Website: bh-photo
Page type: customer-info-address
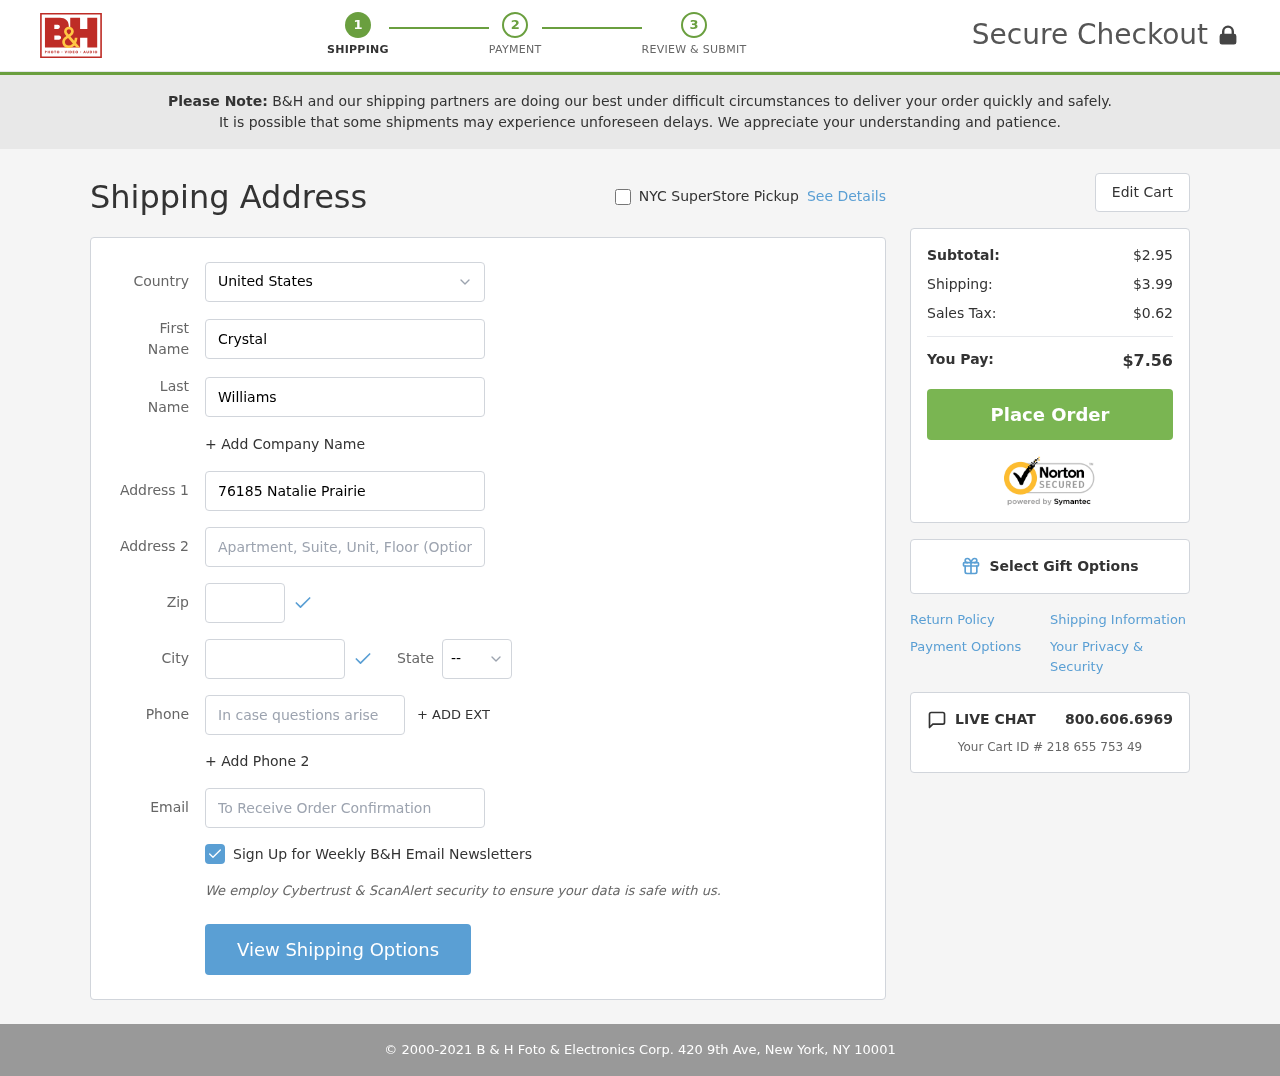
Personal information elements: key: PII_CITY
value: Onealburgh
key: PII_COUNTRY
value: United States
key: PII_EMAIL
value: crystalwilliams@yahoo.com
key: PII_FIRSTNAME
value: Crystal
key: PII_LASTNAME
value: Williams
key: PII_PHONE
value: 2866725995
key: PII_POSTCODE
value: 85100
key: PII_STATE_ABBR
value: CT
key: PII_STREET
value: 76185 Natalie Prairie
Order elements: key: ORDER_SUBTOTAL
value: $2.95
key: ORDER_SHIPPING_COST
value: $3.99
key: ORDER_TAX
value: $0.62
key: ORDER_TOTAL
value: $7.56
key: ORDER_ID
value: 218 655 753 49